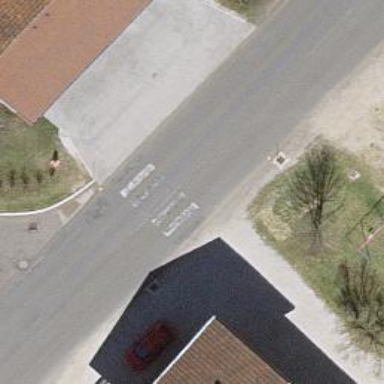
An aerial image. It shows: Marked road crossing.